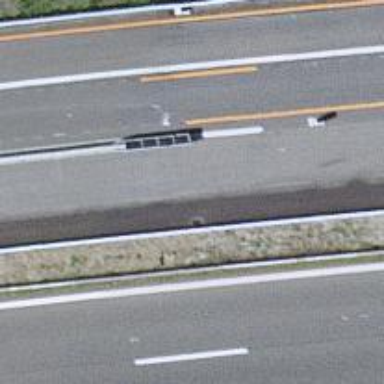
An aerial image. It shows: Motorway bridge with asphalt surface.